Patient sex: M
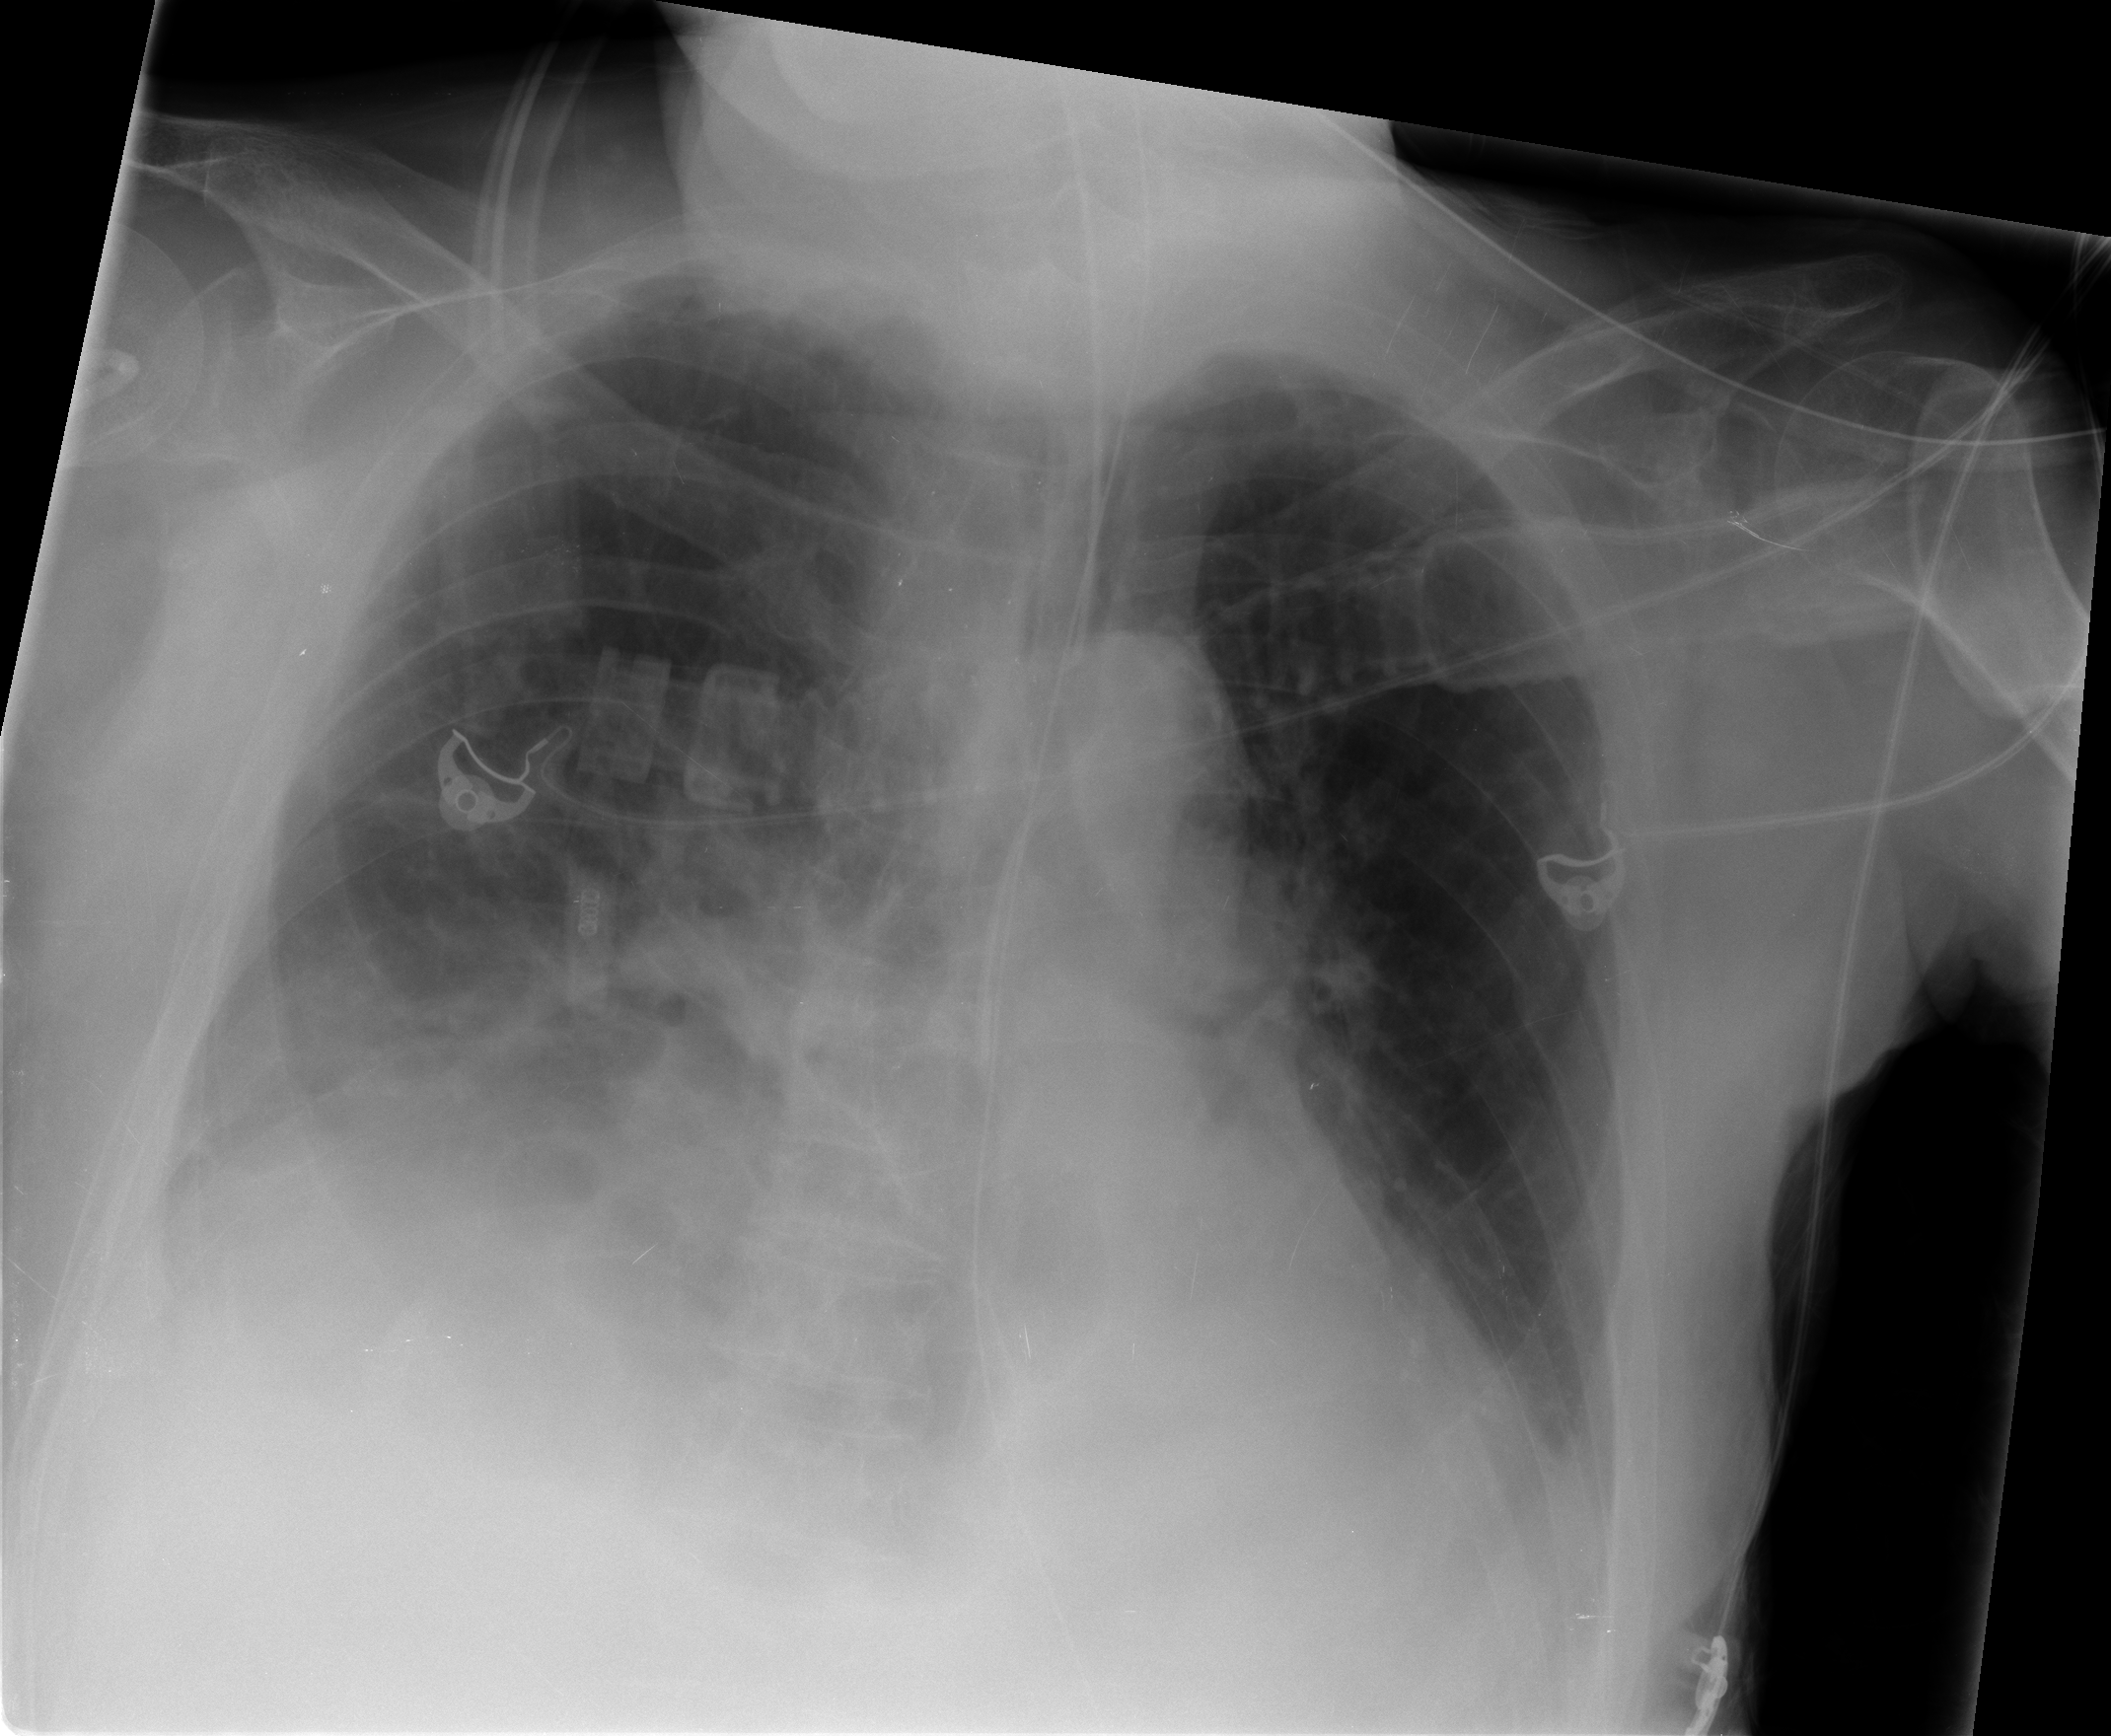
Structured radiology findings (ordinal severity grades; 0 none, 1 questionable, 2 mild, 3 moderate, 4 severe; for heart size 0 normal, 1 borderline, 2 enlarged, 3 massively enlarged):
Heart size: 0
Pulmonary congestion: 0
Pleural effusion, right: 3
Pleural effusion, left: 2
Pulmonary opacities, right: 1
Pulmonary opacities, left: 0
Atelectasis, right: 2
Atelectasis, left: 2